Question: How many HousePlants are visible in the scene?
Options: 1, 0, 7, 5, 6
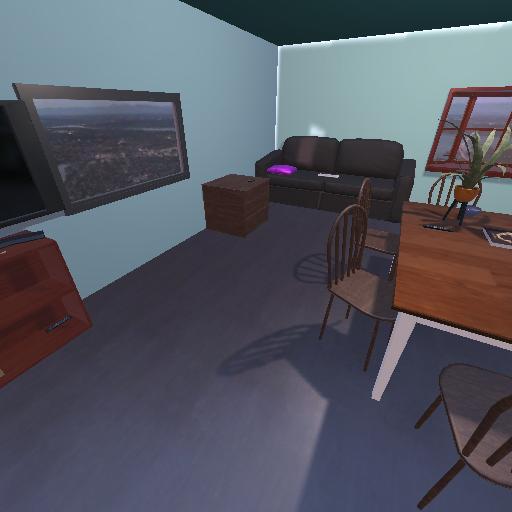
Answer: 1